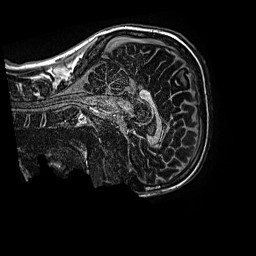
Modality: MP2RAGE
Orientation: sagittal
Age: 13
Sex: male
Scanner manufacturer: siemens
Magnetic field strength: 3 T
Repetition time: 4 s
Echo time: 0.00299 s